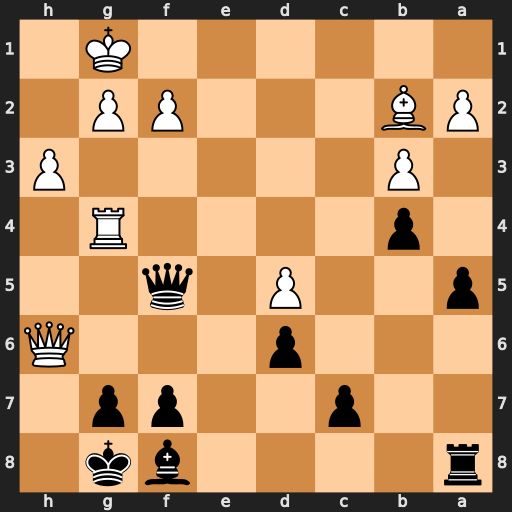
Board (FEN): r4bk1/2p2pp1/3p3Q/p2P1q2/1p4R1/1P5P/PB3PP1/6K1
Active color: b
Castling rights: -
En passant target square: -
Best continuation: Qxg4 hxg4 gxh6